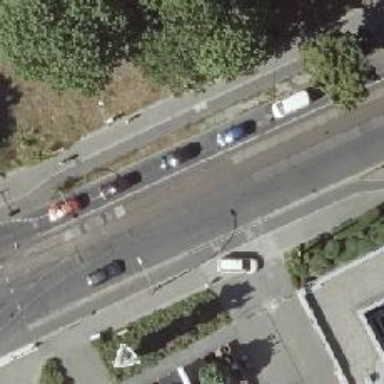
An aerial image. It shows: Secondary road with asphalt surface. There are separate sidewalks on both sides and dedicated cycle tracks.